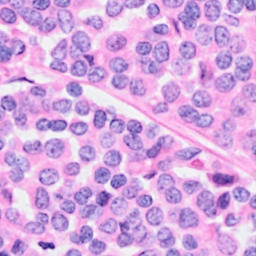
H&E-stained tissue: Breast